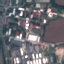
Land use / land cover class: Industrial